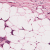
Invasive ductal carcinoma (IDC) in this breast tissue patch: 1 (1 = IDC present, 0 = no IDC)